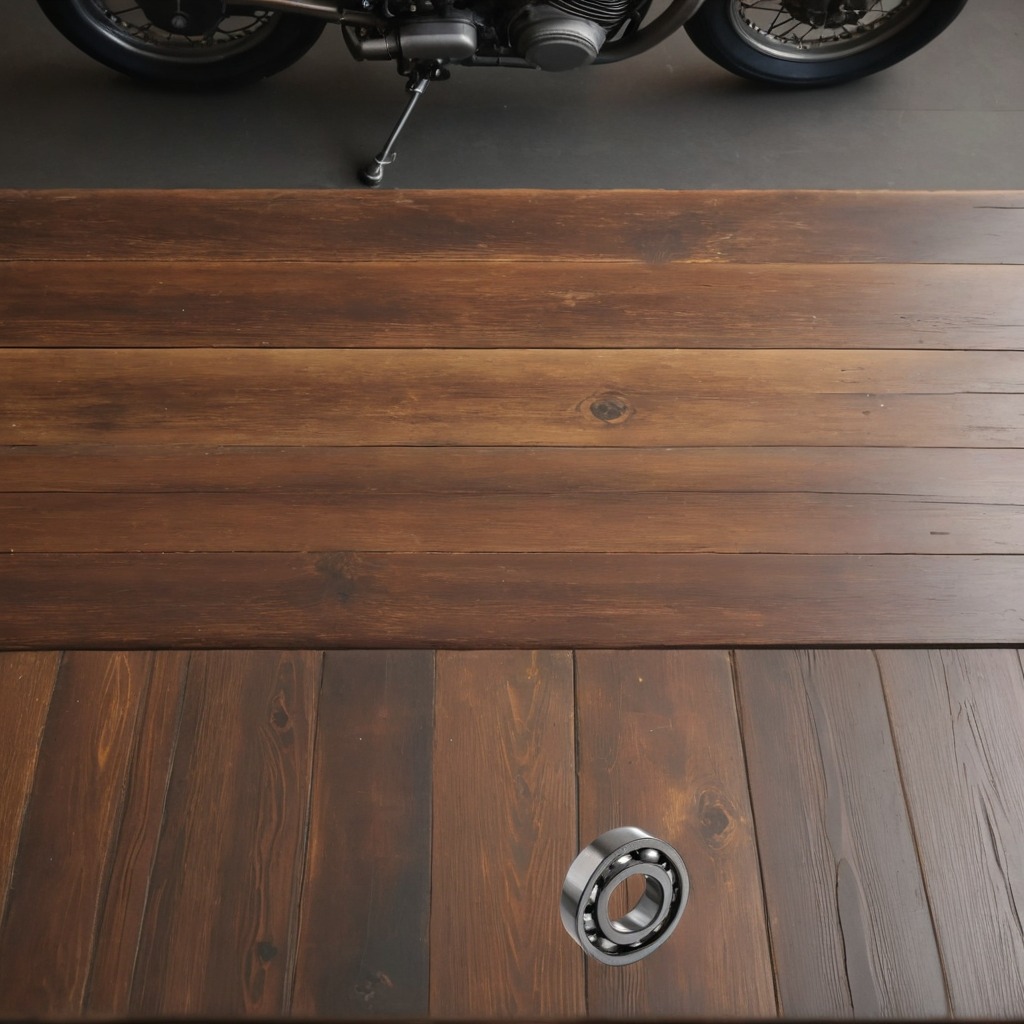
A metal ball bearing is lying on the oil-spilled wooden table in a vintage motorcycle garage.